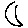
Label: moon